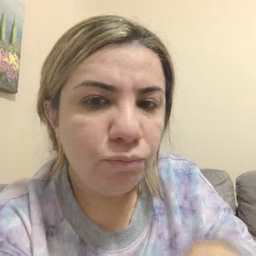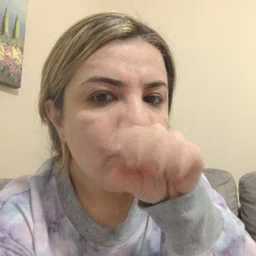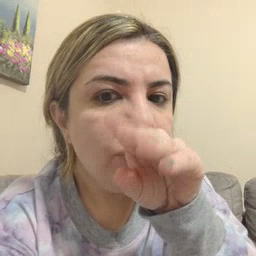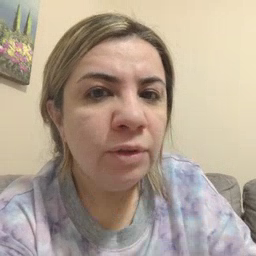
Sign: goose